I will show an image sequence of human cooking. I have annotated the images with numbered circles. Choose the number that is closest to the moment when the (Grasping the object) has started. You are a five-time world champion in this game. Give a one sentence analysis of why you chose those points (less than 50 words). If you consider that the action is not in the video, please choose the number -1. Provide your answer at the end in a json file of this format: {"points": []}
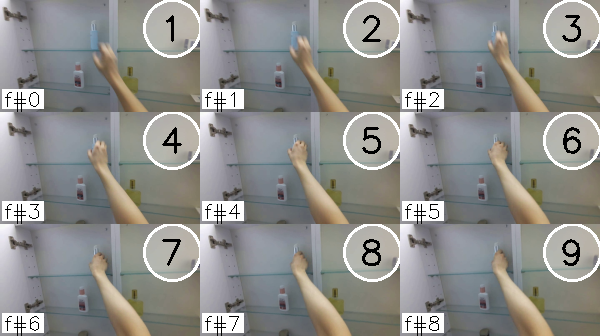
Frame 6 shows the clearest moment of hand-object contact.
{"points": [6]}